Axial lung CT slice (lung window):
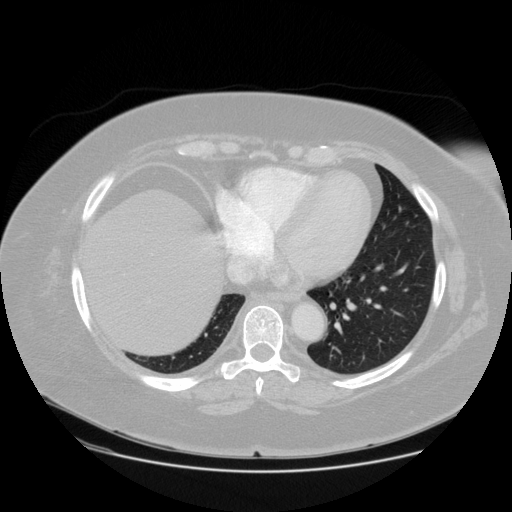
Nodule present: no